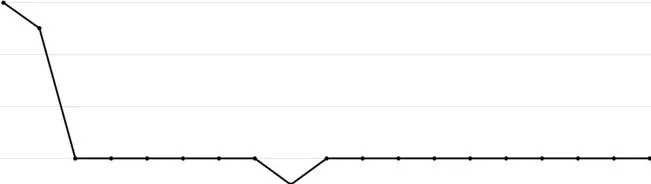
(B) Clinical observations according to the WalthamTM Feces Scoring System. A score of 3.5 or less was considered normal. *indicates the date of each FMT procedure conducted. Of note, the patient with IBD achieved a normal score from day 42 throughout the remainder of the observation period.
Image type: pathology (masson_trichrome)